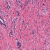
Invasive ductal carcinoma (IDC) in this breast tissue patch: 0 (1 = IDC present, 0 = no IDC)